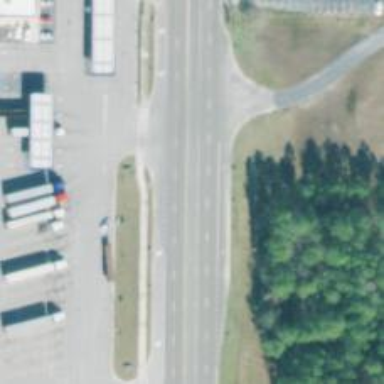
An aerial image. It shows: Trunk highway with asphalt surface and sidewalk on the left.